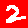
Digit: 2